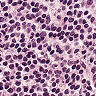
Metastatic tissue present: no